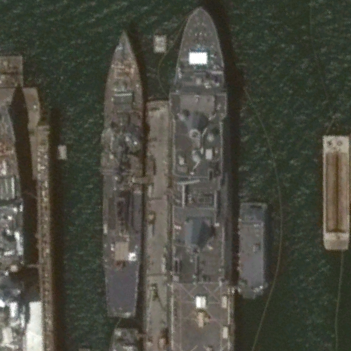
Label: combat